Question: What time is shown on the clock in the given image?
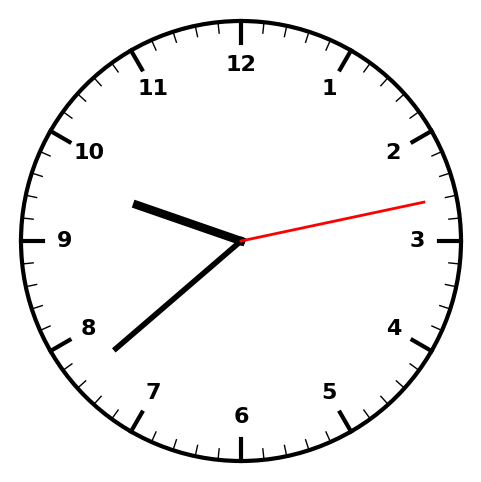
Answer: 09:38:13